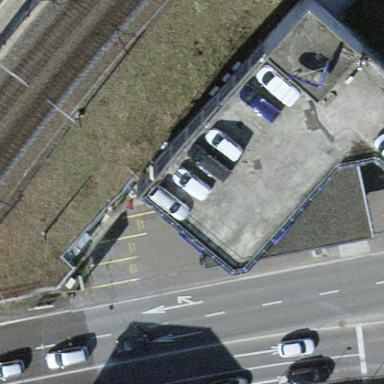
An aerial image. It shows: Rooftop parking area with flat-shaped garages.